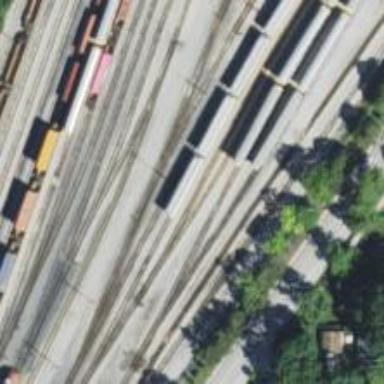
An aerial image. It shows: Railway yard used for servicing trains.